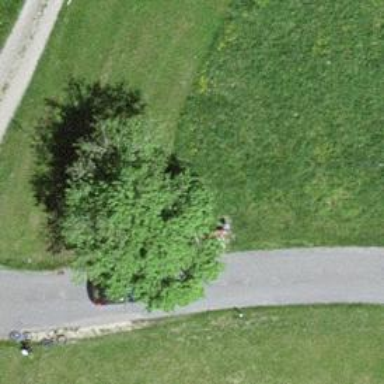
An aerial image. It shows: Bench.